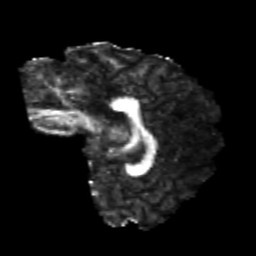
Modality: FA
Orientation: sagittal
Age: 21
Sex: male
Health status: healthy
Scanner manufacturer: philips
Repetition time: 7.386 s
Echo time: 0.08599 s